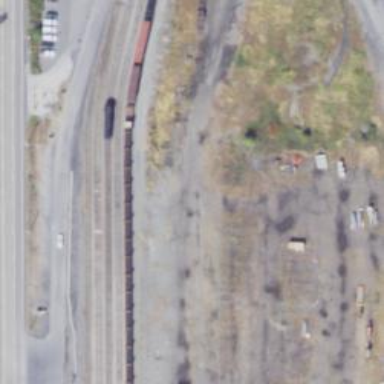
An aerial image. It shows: Abandoned railway yard.